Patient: sex M, age 78
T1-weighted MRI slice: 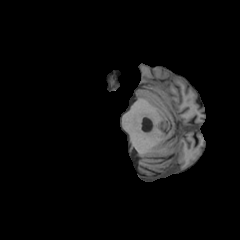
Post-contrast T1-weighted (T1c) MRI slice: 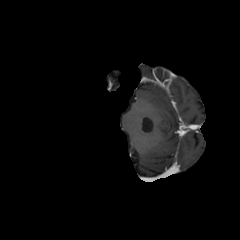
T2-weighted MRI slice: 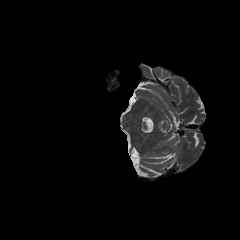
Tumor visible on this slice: no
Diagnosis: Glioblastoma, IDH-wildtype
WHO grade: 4